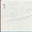
Piece: xx